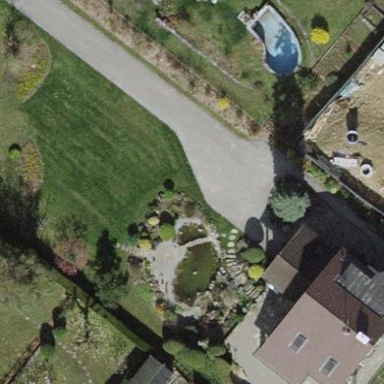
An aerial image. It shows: Garden enclosed by fence.